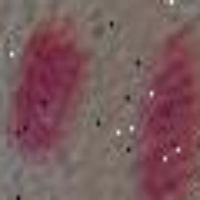
Label: telophase